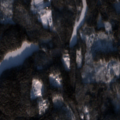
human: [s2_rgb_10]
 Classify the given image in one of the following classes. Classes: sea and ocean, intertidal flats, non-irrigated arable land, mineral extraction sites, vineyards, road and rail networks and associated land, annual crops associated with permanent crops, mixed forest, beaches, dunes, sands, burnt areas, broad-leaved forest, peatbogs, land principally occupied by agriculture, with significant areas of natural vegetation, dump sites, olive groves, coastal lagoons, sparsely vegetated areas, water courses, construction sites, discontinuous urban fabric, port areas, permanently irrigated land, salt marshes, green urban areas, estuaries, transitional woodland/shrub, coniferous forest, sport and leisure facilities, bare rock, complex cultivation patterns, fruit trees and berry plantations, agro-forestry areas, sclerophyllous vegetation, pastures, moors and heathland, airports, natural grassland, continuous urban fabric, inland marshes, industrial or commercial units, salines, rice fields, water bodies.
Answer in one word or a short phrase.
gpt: coniferous forest, mixed forest, transitional woodland/shrub